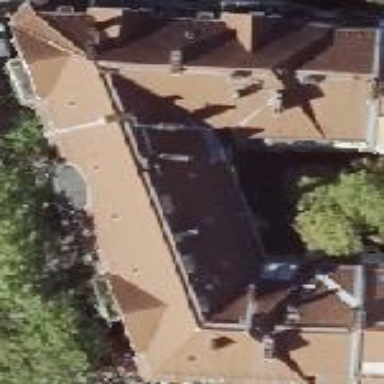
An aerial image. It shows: Gabled roof on residential building.